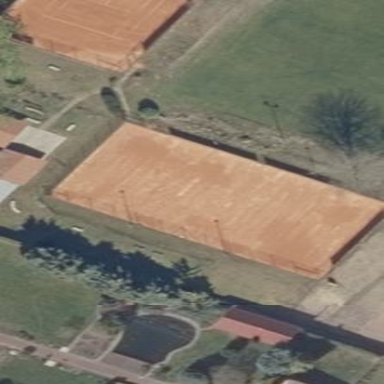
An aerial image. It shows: Tennis court in leisure pitch.